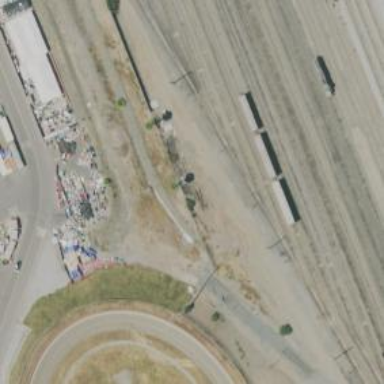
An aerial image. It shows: Spur service.